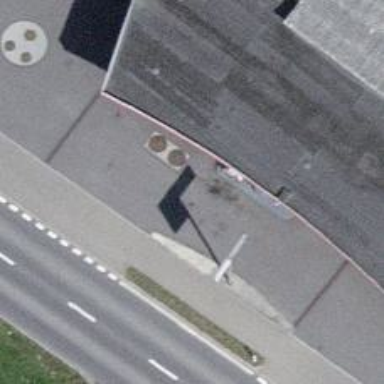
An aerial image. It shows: Fuel station.